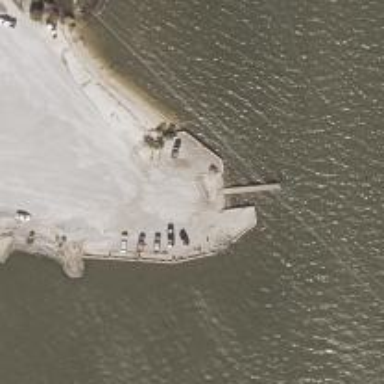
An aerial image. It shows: Slipway on leisure land.